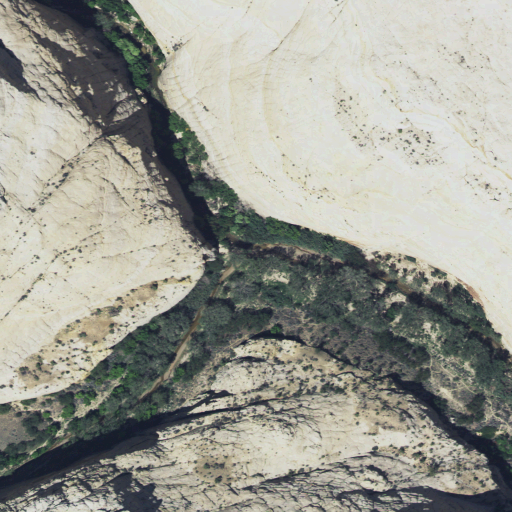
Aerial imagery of valley in Utah named Death Hollow containing shrub, barren land, and woody wetlands